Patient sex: M
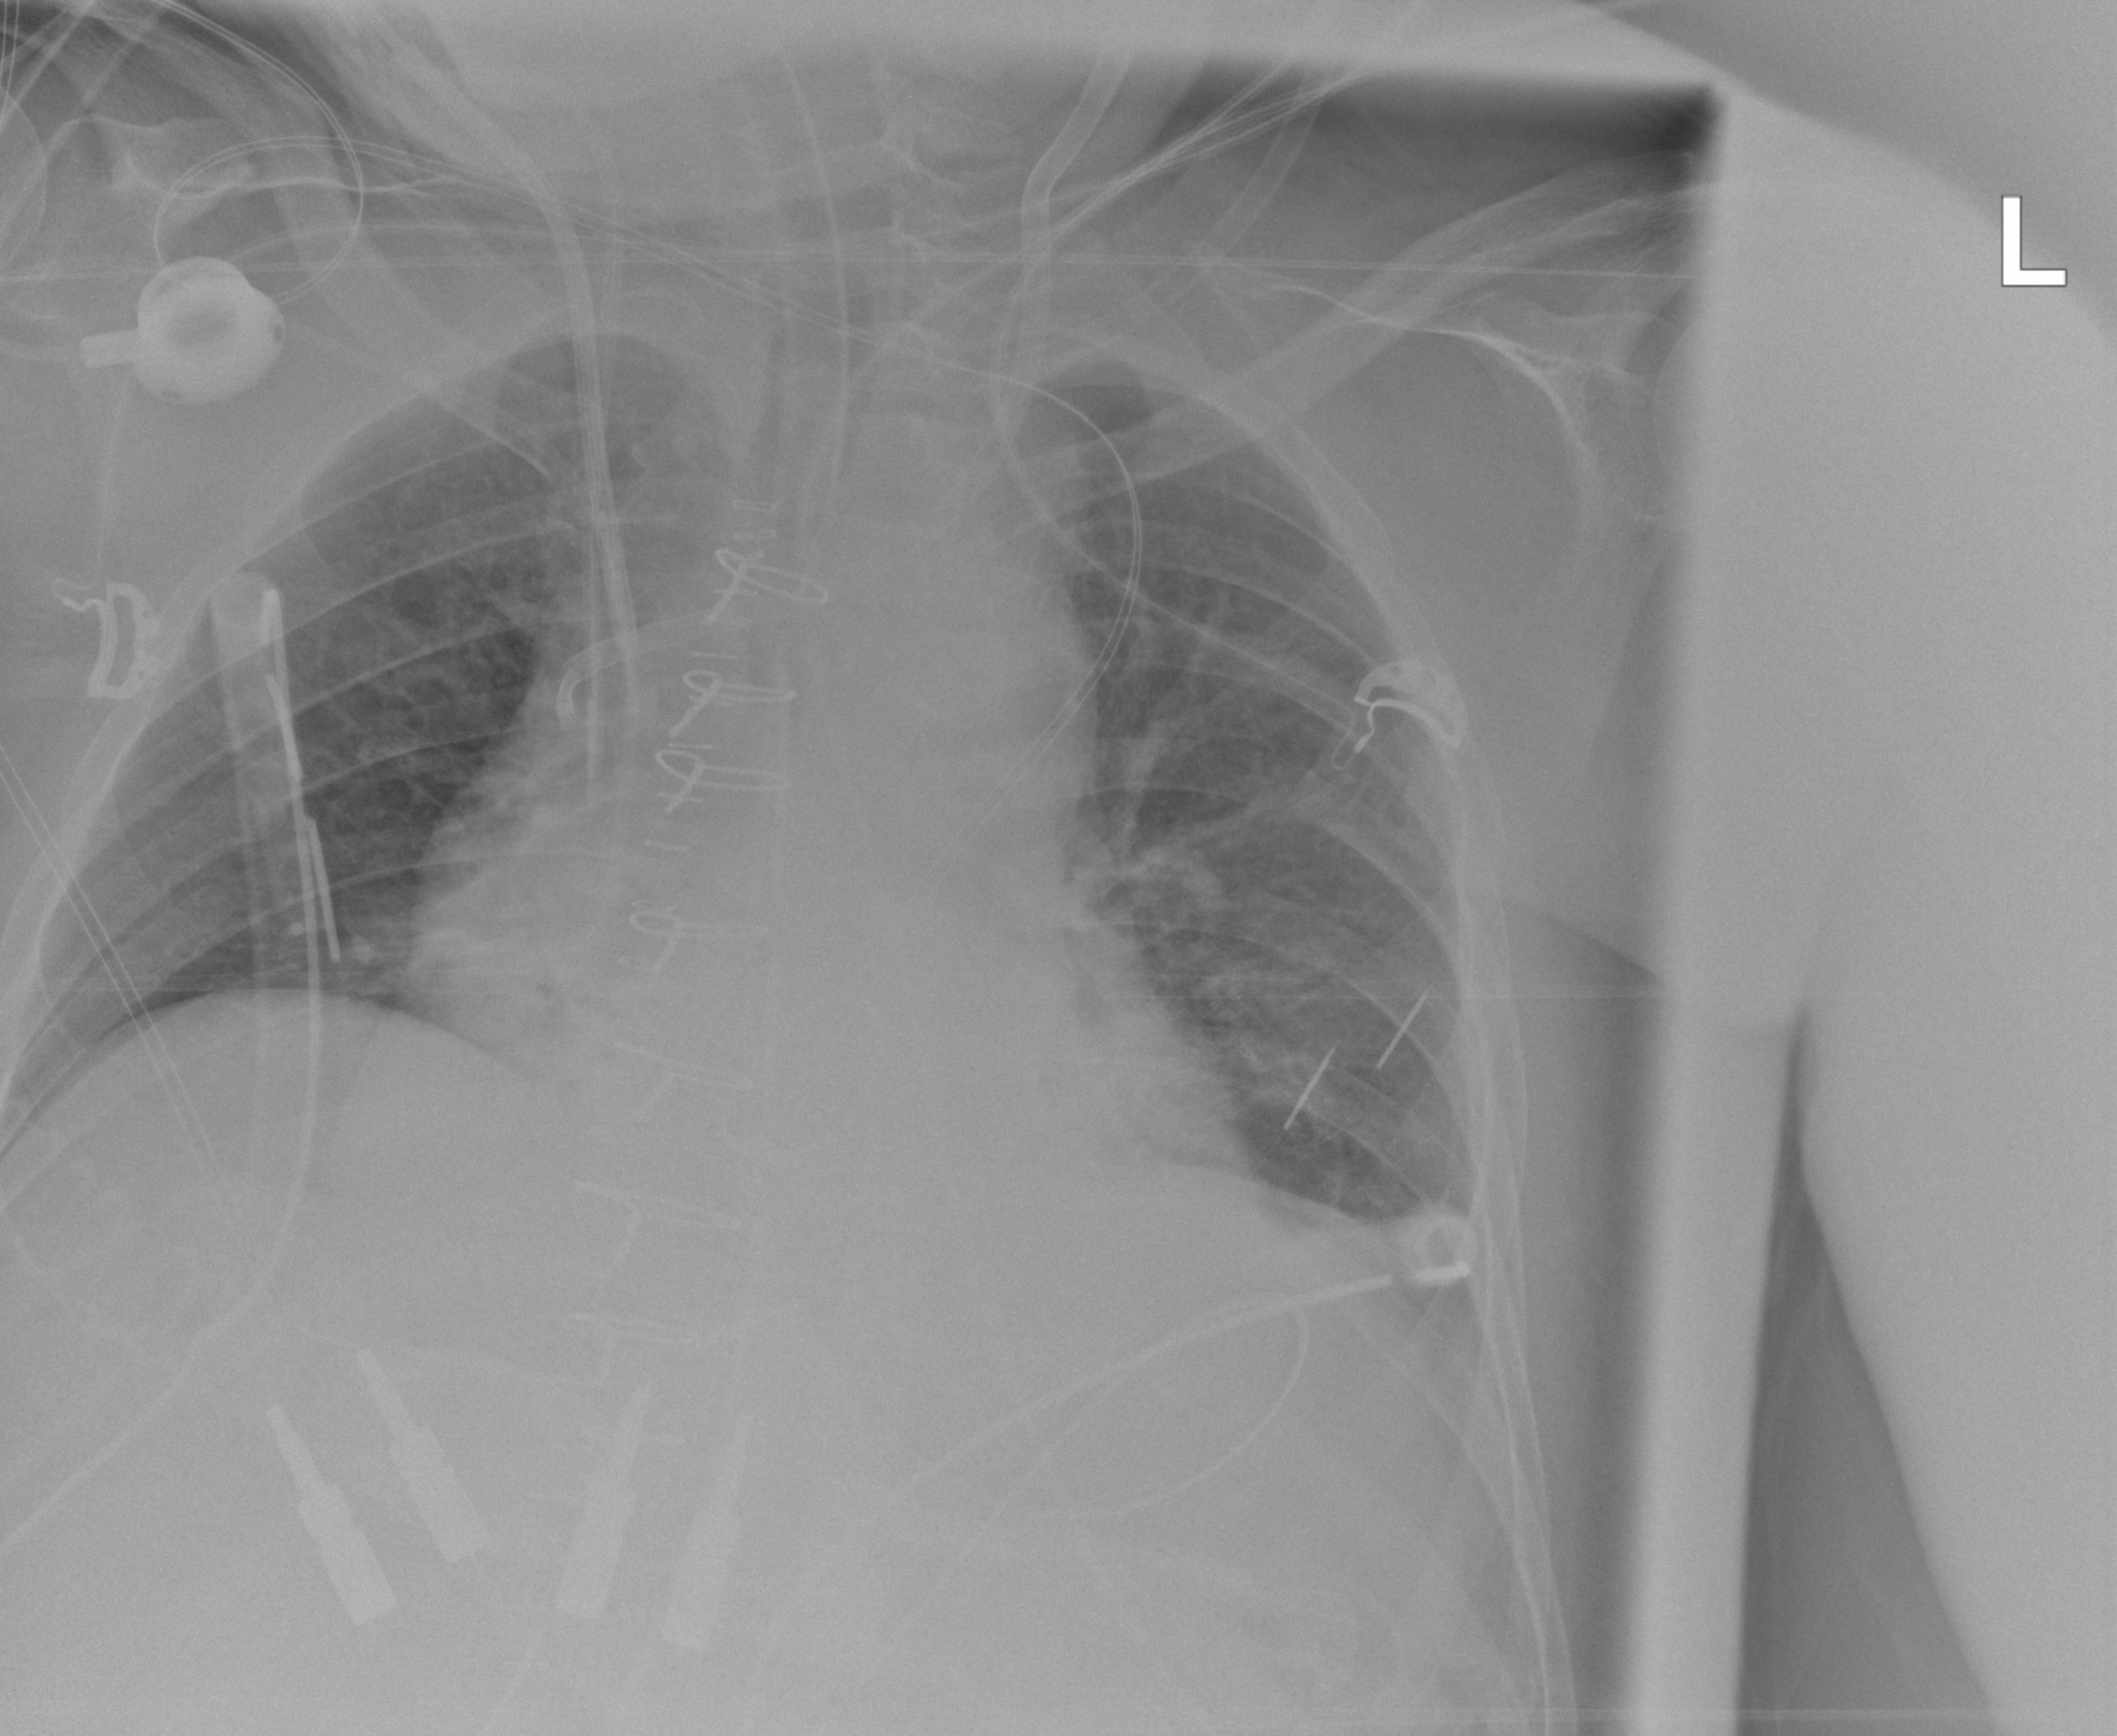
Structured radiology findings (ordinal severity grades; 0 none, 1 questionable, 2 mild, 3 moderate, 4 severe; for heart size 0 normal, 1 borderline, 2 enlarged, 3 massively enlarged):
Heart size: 2
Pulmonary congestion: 2
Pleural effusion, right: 0
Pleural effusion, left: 0
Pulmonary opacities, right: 0
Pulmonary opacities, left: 0
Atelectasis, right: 2
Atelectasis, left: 2